八年级 · 度量几何学
所示, 在 $\triangle A B C$ 中, $A D \perp B C$ 于点 $D, A E$ 为 $\angle B A C$ 的平分线,

且 $\angle \mathrm{DAE}=15^{\circ}, \angle \mathrm{B}=35^{\circ}$, 则 $\angle \mathrm{C}=$

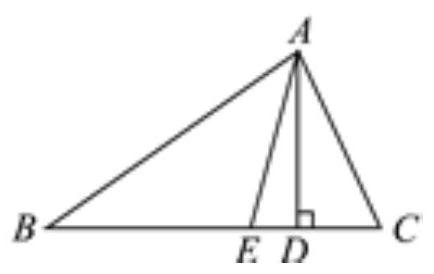
答案: 65